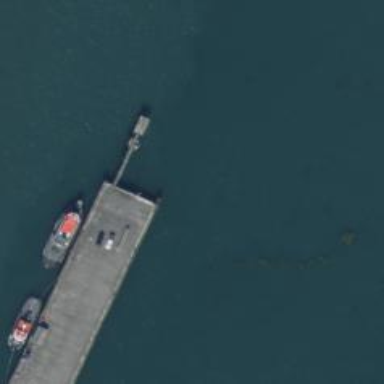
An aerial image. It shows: Man-made pier.